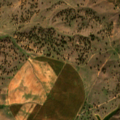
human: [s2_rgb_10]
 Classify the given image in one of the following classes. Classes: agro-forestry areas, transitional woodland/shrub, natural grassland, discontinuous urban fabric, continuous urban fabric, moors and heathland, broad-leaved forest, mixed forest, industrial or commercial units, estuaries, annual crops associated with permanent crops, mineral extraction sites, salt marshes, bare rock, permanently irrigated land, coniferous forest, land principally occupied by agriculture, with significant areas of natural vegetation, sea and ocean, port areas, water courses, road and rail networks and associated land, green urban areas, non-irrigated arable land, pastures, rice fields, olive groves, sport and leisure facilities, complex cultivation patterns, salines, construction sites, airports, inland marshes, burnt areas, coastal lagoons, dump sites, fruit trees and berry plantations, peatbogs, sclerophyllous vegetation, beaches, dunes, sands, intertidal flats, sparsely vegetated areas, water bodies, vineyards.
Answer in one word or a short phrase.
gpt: non-irrigated arable land, permanently irrigated land, agro-forestry areas, transitional woodland/shrub